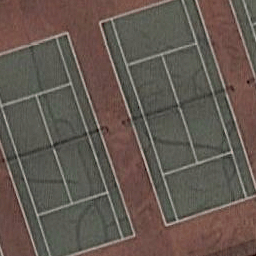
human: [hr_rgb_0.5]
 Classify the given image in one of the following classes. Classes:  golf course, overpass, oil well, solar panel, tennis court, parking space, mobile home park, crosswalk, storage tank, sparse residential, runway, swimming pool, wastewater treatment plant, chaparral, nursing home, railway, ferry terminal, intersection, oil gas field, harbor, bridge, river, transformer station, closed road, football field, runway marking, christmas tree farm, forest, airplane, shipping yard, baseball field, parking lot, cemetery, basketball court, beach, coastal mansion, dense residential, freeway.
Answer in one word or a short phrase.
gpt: tennis court